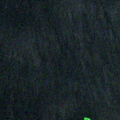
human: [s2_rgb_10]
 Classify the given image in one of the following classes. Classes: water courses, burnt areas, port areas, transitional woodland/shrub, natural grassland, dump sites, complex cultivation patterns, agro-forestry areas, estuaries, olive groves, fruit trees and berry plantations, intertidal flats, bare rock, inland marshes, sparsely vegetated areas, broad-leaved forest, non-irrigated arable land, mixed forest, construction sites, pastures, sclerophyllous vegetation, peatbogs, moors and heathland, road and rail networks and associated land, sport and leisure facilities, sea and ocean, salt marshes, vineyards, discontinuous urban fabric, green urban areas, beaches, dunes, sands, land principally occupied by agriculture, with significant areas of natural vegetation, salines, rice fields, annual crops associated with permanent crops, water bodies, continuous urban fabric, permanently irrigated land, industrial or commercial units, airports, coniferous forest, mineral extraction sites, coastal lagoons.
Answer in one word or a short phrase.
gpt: water bodies